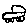
Label: car